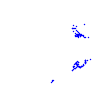
Particle: proton